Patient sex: F
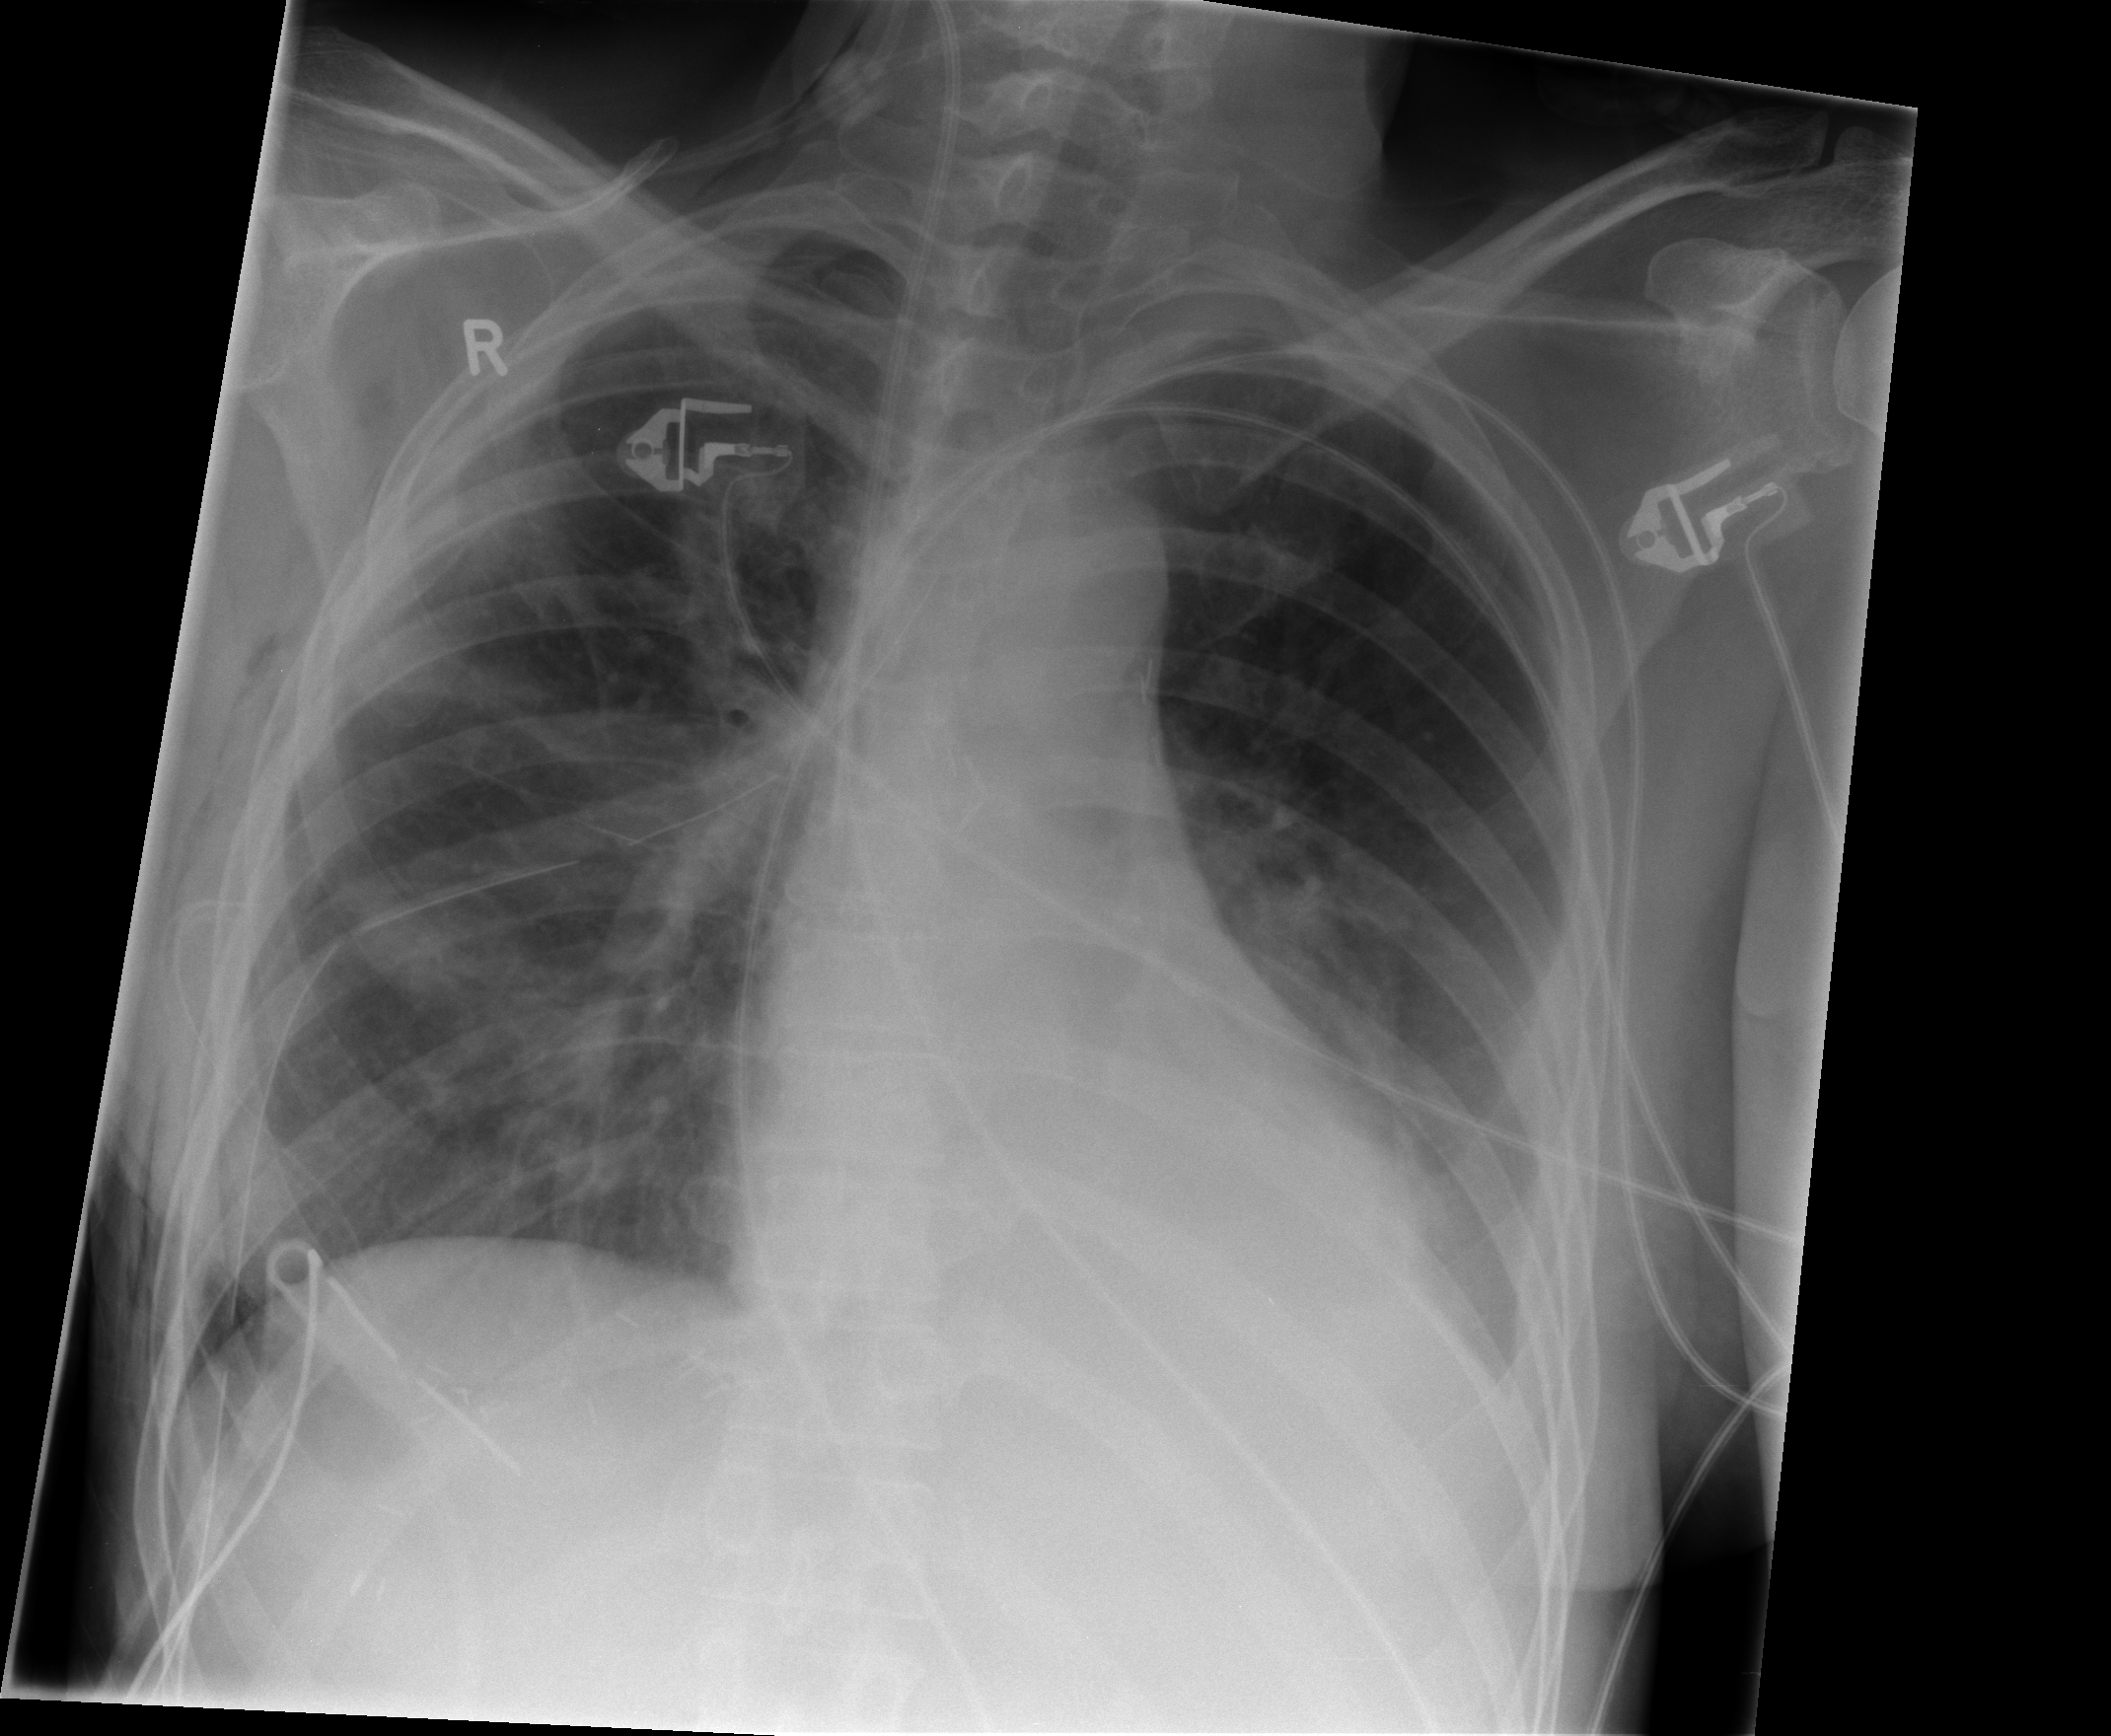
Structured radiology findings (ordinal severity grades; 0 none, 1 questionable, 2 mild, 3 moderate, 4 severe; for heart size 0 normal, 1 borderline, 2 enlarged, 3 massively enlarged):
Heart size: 0
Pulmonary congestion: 0
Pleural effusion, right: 0
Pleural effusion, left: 2
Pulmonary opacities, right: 0
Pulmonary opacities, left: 0
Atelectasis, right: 2
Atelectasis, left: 2